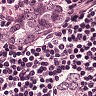
Metastatic tissue present: yes